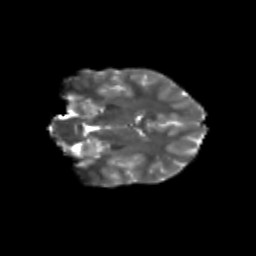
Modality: T2w
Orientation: coronal
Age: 9
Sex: female
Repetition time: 9.512 s
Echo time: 0.089 s